Question: The footer on our website is displaced by 1px on mobile browsers, and we don't understand why.
Here's a screen shot of what it looks like on the iPad. The 1px green line at the top of the footer doesn't appear in desktop browsers -- only on mobile ones (tested on iPhone & iPad Chrome and Safari).

If you would like to see this for yourself, visit <URL>.
Can anyone explain why this is happening?
Thanks!
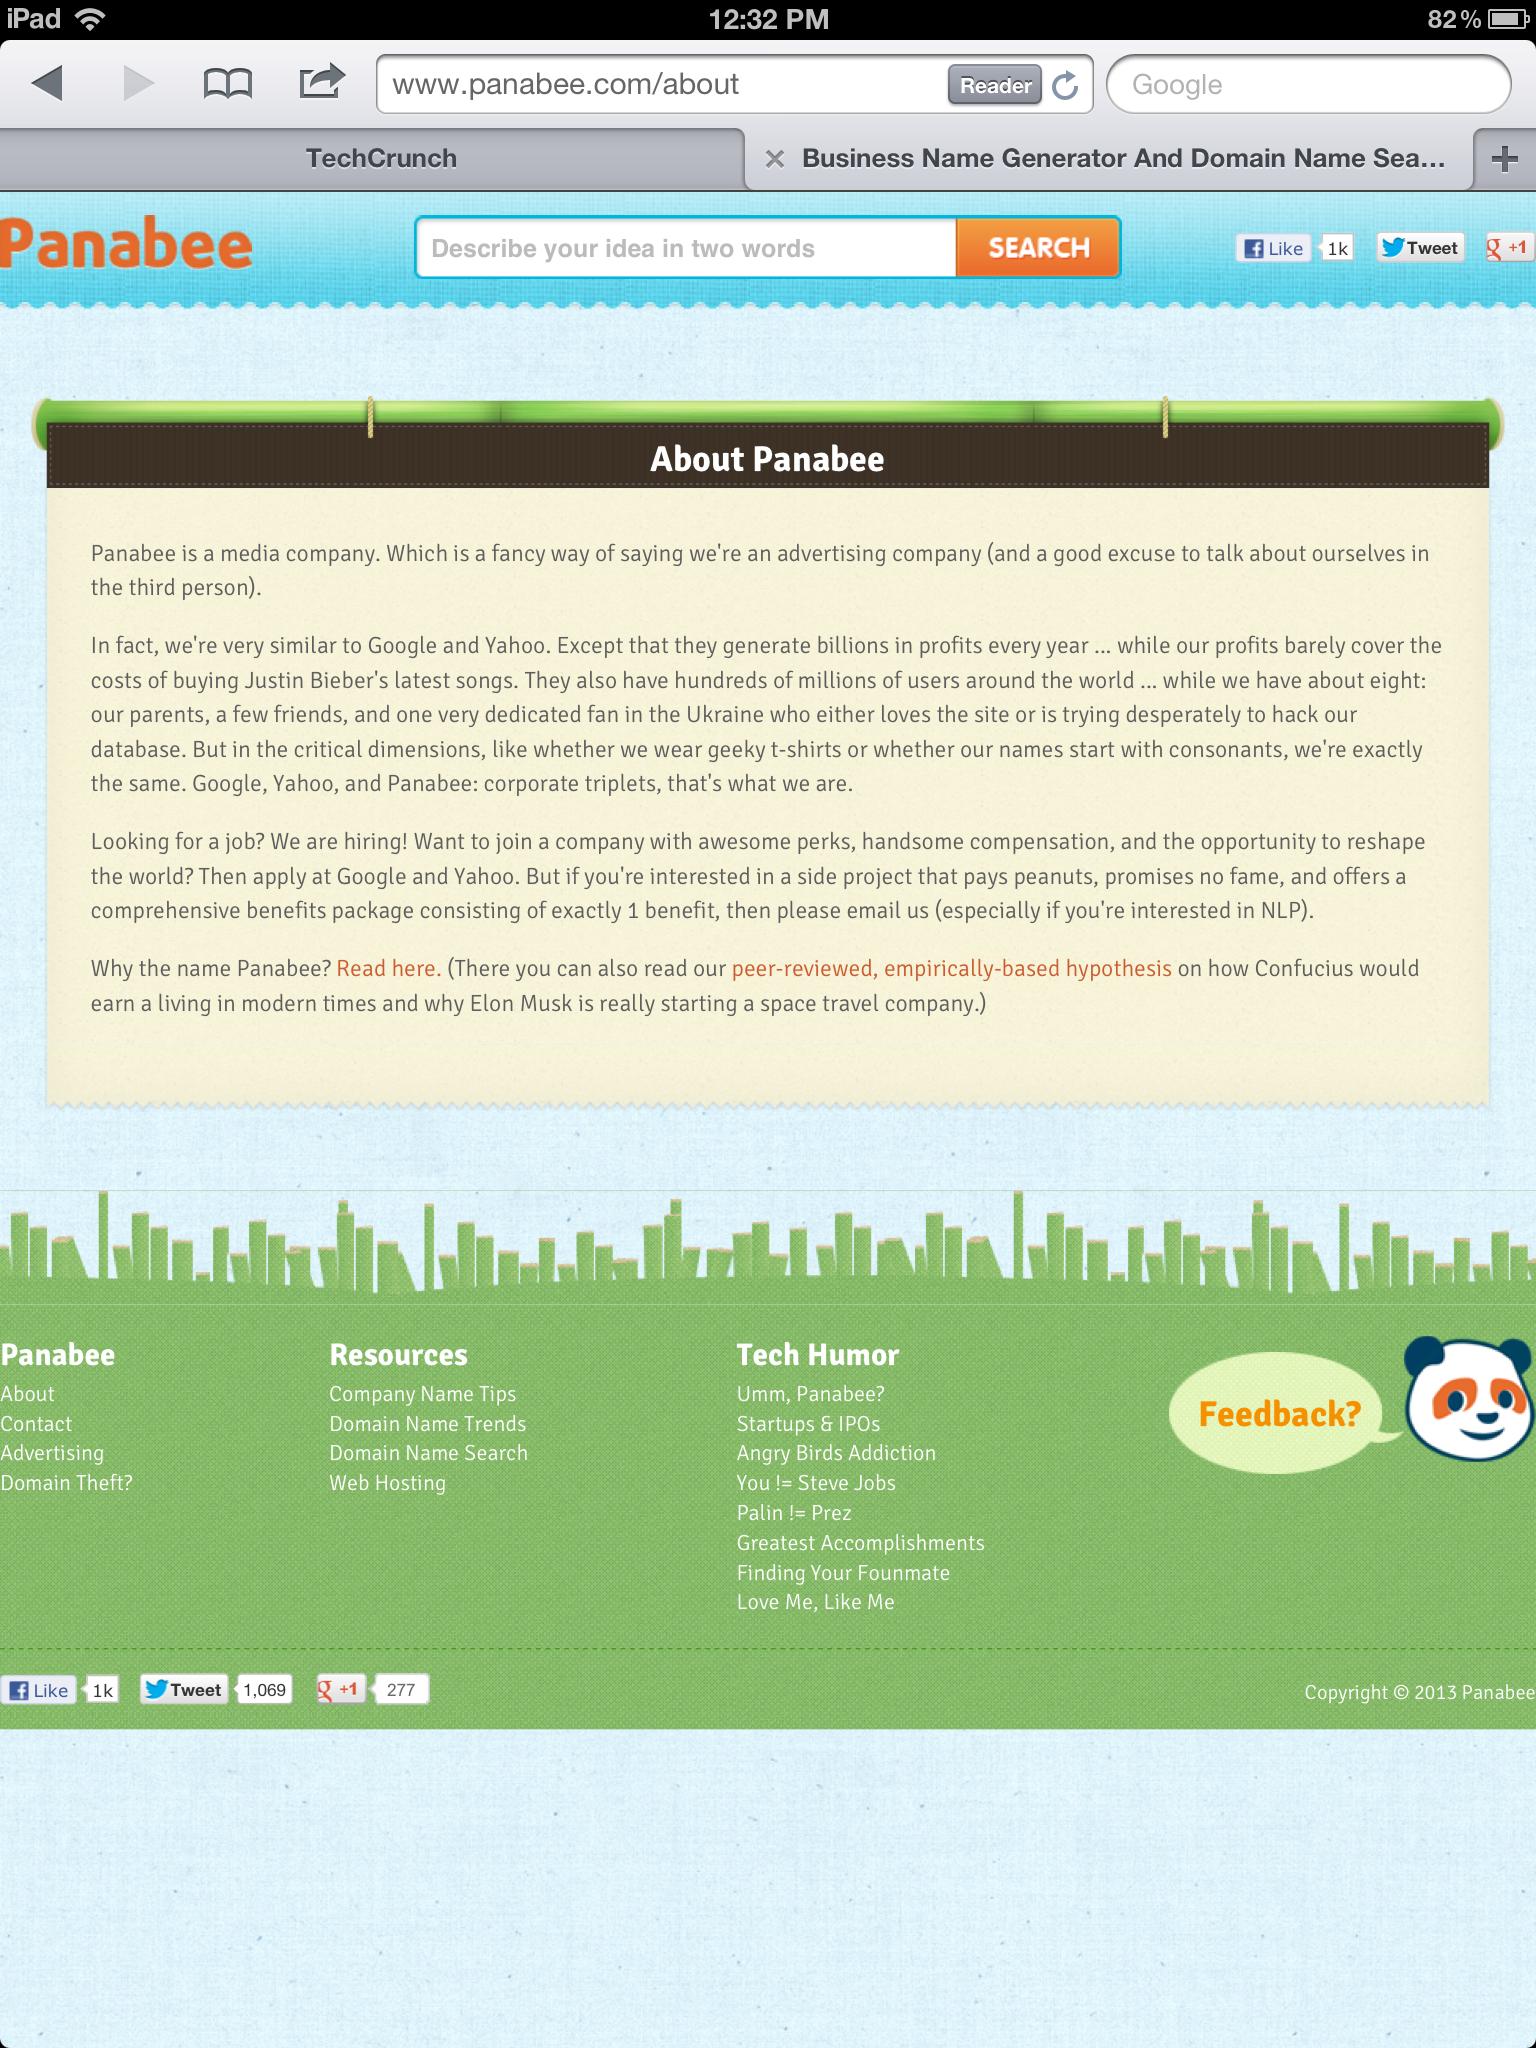
Answer: I can see the issue on my 'iPhone 4S running iOS 6.1.3', it does disappear when I zoom in. But I can also reproduce the issue using 'Google Chrome Version 26.0.1410.64 m'. When I zoom in to anywhere above '110%' (obviously it is easier to spot at even higher zoom levels) I can see a green line appear for just a little while, which then disappears as the image becomes sharper within a few seconds. At '300%' the line doesn't disappear anymore, it will always be visible, and at the same time the image does not become sharper anymore, but then at even higher zoom levels, the line is never there.
Seeing the image becoming sharper and then seeing the line disappear is leading me to believe that the problem might be with the image being saved as an <URL>.
Now I have never heard of any issues with interlaced images in mobile safari, but <URL>. Problems seem to have started with the iOS 6 update. Most problems seem to be fixed by either on the image or by .
So I'd suggest you try those options and see if that fixes it. Or if you really need interlacing, maybe use a different image format which supports interlacing (browsers may handle it differently between formats?).
What I find quite interesting is that it seems like Google Chrome doesn't use interlacing on higher zoom levels, I guess it doesn't make sense to try to get the image to be even sharper when you're zoomed in that much already?
I would find it interesting to read some documentation on how different browsers handle interlacing for the different formats which support it. I couldn't really find any (but I didn't have a very good look). It might shed some light on why some issues have started to appear in iOS 6 and higher, to me it looks like mobile safari on iOS 6 does not support interlacing PNG images at all, and since I could reproduce the issue in Chrome, I thought that it might be an issue with WebKit based browsers across the board, but my 'Safari 5.1.7' does do the right thing on all zoom levels.
Anyway, I hope one of the suggestions will solve your problem.